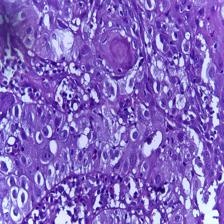
Diagnosis: OSCC